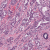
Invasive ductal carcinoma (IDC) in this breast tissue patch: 1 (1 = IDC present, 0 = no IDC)